Question: This is my first post, so I hope I do everything right.
So, my problem is that every time I set a cookie in Spark Framework it is null as soon as I want to access it. This is, what my browser (IE/Edge) receives when I send my request:

This is my Spark server:
'''
public Server(int port, boolean skipPort) {
isRunning = true;
if(!skipPort)
port(port);
post("/login", new Route() {
public Object handle(Request req, Response res) throws Exception {
String body = req.body();
JsonElement element = new JsonParser().parse(body);
JsonObject object = element.getAsJsonObject();
String password = object.get("password").getAsString();
String account = object.get("account").getAsString();
if(!ValueHelper.isEmtpy(password) && !ValueHelper.isEmtpy(account)) {
res.cookie("Test", "Hallo");
return isLoginValid(account, password);
}else
return false;
}
});
get("/valid", new Route() {
public Object handle(Request req, Response res) throws Exception {
Main.instance().getLog().debug(req.cookie("Test"));
return false;
}
});
options("/*",
new Route() {
public Object handle(Request request, Response response) throws Exception {
String accessControlRequestHeaders = request
.headers("Access-Control-Request-Headers");
if (accessControlRequestHeaders != null) {
response.header("Access-Control-Allow-Headers",
accessControlRequestHeaders);
}
String accessControlRequestMethod = request
.headers("Access-Control-Request-Method");
if (accessControlRequestMethod != null) {
response.header("Access-Control-Allow-Methods",
accessControlRequestMethod);
}
return "OK";
}
});
before(new Filter() {
public void handle(Request request, Response response) throws Exception {
response.header("Access-Control-Allow-Origin", "*");
}
});
}
'''
To understand this: First I call "/login" from my frontend (in this case a React-App with Axios) and than I call "/valid". In my console I get this:
'''
[16:48:47 INFO]: [Portal] null
'''
But it should get me the value of the cookie ("Hallo").
What am I doing wrong? Or did I misunderstand something?
Thanks to everyone who will help ^^
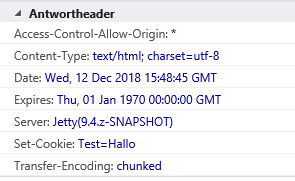
Answer: I finally found the problem after hours of research. It wasn't a problem of Spark itself. In my application I make the request with axios. Axios apparently works like Ajax or uses it. Therefor I need to add the following to my Axios configuration for the requests:
'''
withCredentials: true
'''
And in my header configuration within the response I need to add this:
'''
response.header("Access-Control-Allow-Credentials", "true");
'''
Now everything works like a charm